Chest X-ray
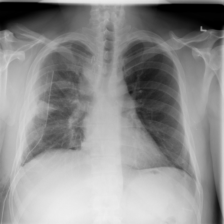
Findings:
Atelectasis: negative
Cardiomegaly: negative
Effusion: negative
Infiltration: negative
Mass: negative
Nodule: negative
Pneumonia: negative
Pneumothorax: positive
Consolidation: negative
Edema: negative
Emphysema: negative
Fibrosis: negative
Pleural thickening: negative
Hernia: negative